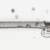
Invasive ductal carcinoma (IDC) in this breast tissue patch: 0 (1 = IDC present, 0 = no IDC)